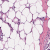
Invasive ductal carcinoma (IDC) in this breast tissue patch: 1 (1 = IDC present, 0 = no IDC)